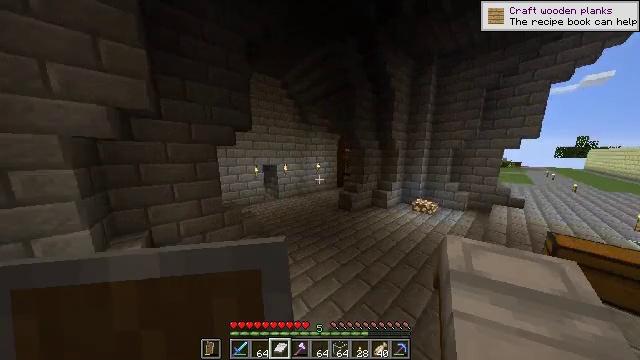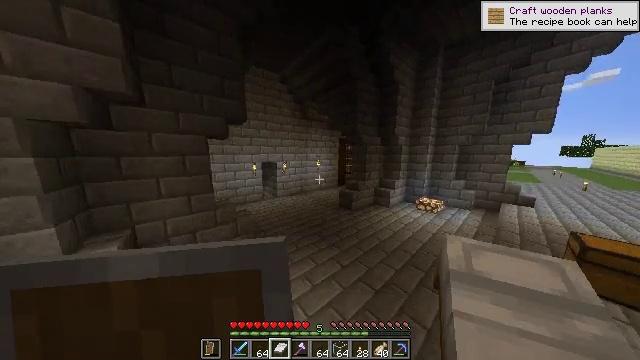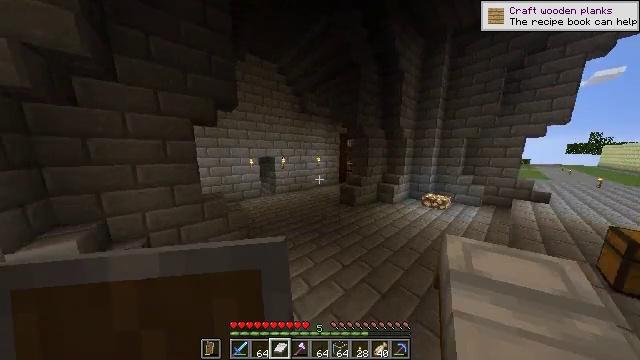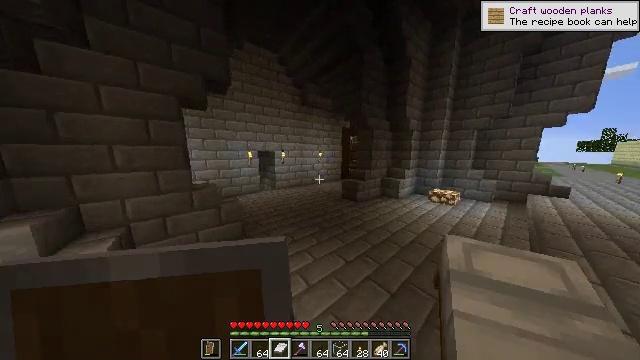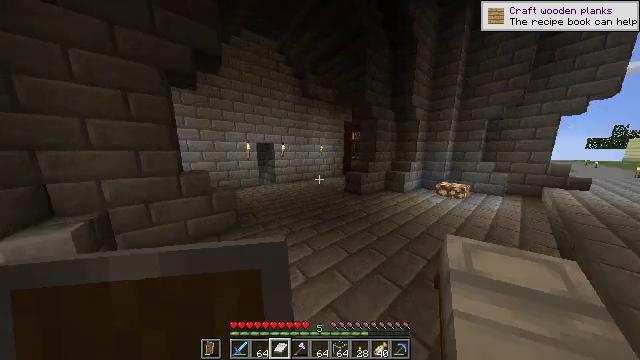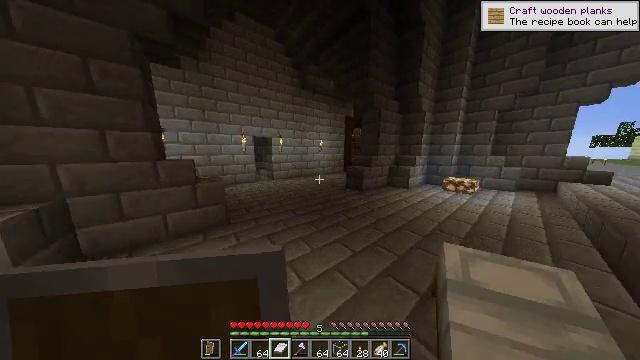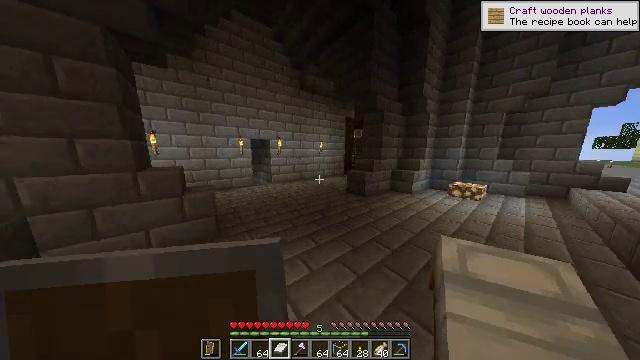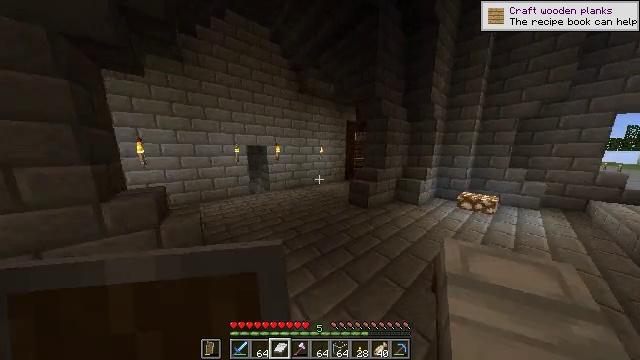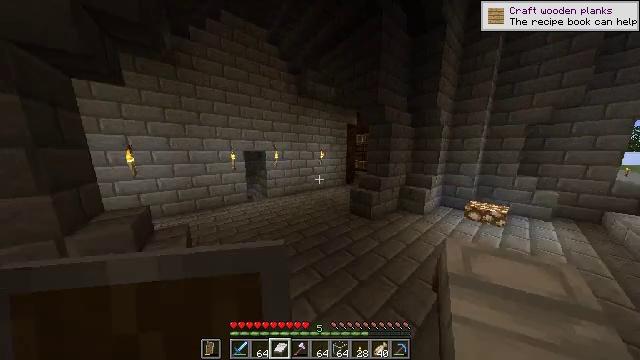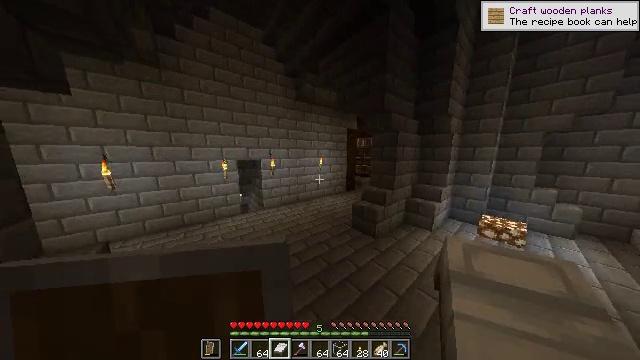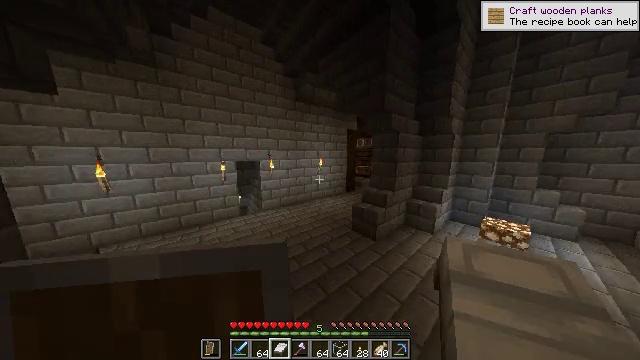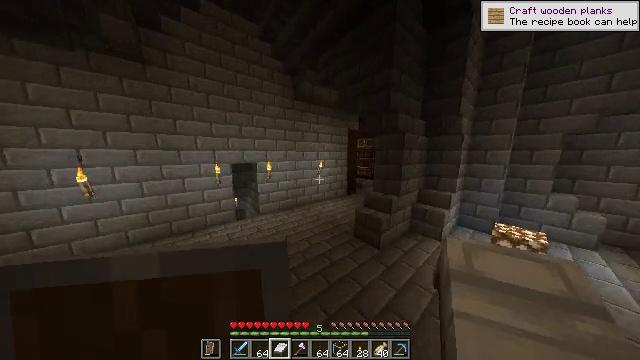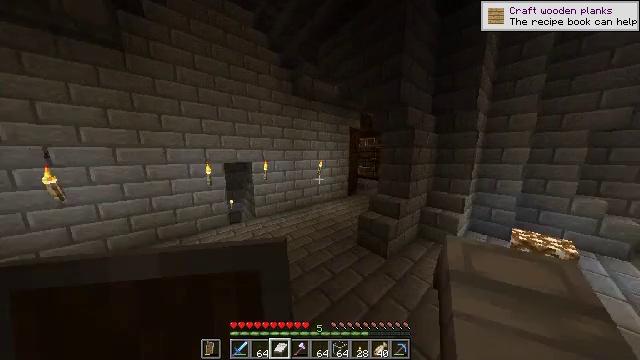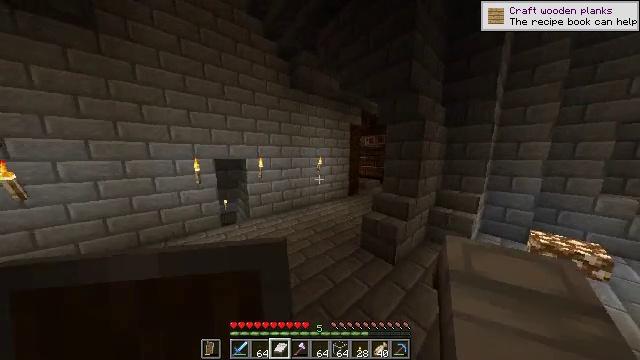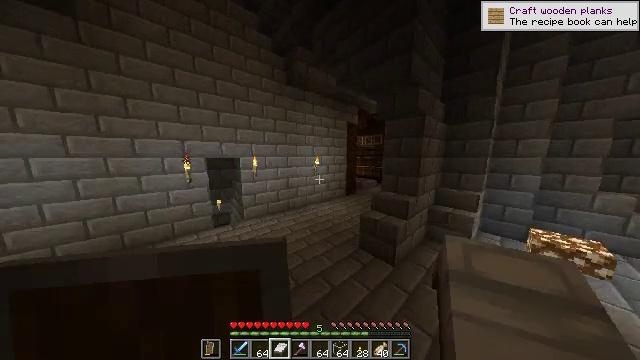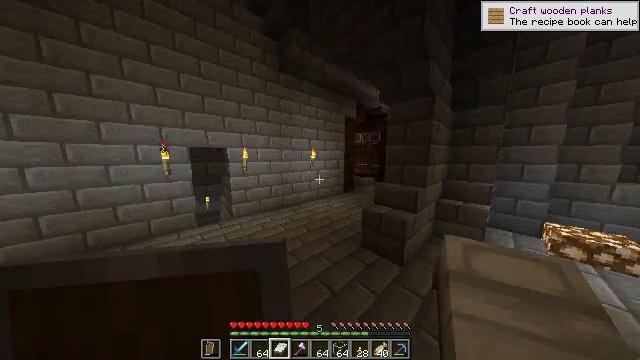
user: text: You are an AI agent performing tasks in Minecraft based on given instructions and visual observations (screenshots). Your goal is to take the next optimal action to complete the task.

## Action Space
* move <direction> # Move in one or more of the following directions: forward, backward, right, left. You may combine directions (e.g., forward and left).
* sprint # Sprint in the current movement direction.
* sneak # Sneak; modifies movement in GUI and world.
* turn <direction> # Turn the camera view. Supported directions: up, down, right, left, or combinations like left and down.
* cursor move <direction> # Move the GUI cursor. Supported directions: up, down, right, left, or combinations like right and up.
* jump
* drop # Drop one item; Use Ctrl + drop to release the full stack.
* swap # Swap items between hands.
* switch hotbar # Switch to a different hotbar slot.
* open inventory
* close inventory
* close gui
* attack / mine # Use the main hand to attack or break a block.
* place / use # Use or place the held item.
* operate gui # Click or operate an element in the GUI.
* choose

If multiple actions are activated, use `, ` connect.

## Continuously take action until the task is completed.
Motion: motion action
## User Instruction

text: Interact with the crafting table to create iron bars.
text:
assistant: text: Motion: move forward, jump
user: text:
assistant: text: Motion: move forward, jump
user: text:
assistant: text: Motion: move forward, jump
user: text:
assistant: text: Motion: move forward and move left, jump
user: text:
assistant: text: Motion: move forward and move left, jump
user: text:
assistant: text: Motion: move forward, jump
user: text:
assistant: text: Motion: move forward, jump
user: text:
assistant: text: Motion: move forward, jump
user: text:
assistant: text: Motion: move forward, jump
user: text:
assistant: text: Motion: move forward, jump
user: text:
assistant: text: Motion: move forward, jump
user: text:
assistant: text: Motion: move forward, jump
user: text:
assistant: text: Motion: move forward, jump
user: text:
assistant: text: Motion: move forward, turn right, jump
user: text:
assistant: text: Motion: move forward, turn right, jump
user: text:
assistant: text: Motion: move forward, turn right, jump
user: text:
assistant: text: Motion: move forward, turn right, jump
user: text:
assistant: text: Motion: move forward, jump
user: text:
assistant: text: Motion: move forward, jump
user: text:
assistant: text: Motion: move forward, turn right, jump
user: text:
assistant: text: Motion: move forward, jump
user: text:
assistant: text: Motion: move forward, jump
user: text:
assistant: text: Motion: move forward, jump
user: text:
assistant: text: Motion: move forward, turn right, jump
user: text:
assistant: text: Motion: move forward, turn right, jump
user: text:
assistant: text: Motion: move forward, jump
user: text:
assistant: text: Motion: move forward, jump
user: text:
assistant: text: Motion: move forward, jump
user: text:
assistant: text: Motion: move forward and move right, jump
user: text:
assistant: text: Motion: move forward and move right, jump